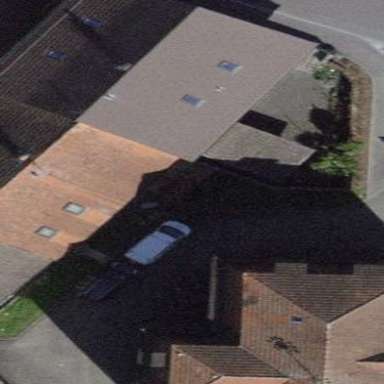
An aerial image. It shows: Building with tiled roof.